Aerial crown-view tile of a tropical tree (Barro Colorado Island, Panama), acquired 20250616:
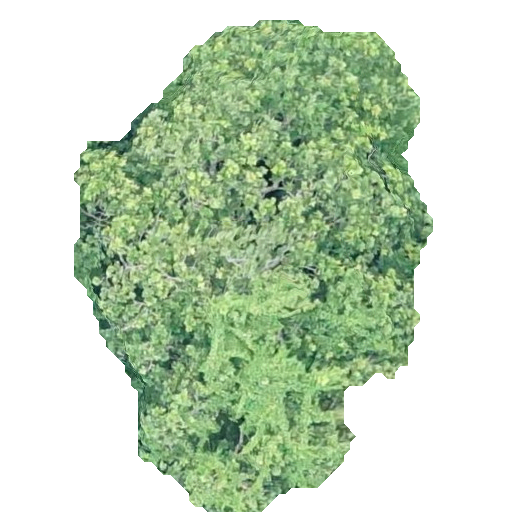
Species: Anacardium excelsum
GBIF accepted scientific name: Anacardium excelsum
Crown area: 185.218 m²